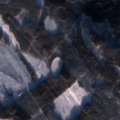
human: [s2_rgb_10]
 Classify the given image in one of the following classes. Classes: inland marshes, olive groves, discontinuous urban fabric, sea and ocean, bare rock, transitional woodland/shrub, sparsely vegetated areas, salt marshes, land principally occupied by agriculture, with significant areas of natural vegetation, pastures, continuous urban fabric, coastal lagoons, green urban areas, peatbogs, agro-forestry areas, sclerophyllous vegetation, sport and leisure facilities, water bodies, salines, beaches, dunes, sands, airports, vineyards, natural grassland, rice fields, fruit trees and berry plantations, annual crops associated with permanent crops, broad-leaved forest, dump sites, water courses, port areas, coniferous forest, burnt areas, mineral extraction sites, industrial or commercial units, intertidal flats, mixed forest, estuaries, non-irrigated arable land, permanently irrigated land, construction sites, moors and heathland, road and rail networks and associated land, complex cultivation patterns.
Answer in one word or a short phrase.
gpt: coniferous forest, mixed forest, transitional woodland/shrub